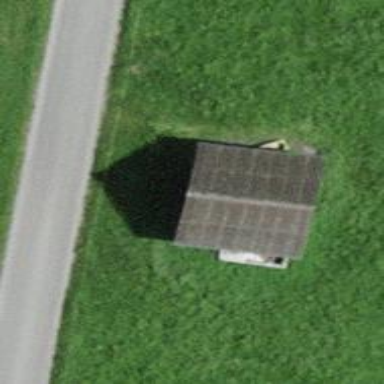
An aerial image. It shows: Farm auxiliary building.